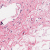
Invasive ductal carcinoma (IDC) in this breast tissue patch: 0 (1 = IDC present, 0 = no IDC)